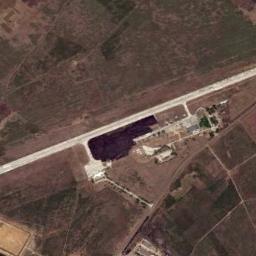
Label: airport